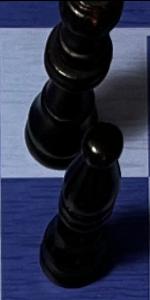
Label: Bishop_Black